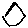
Label: hexagon